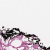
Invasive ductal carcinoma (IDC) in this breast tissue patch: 0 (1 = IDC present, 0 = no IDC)